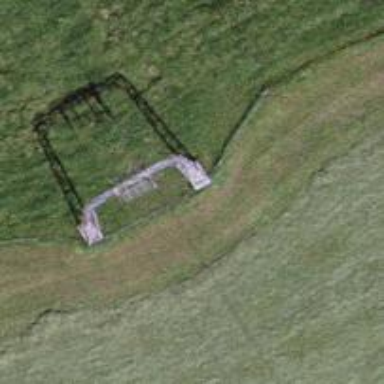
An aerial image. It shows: Pylon for aerialway.